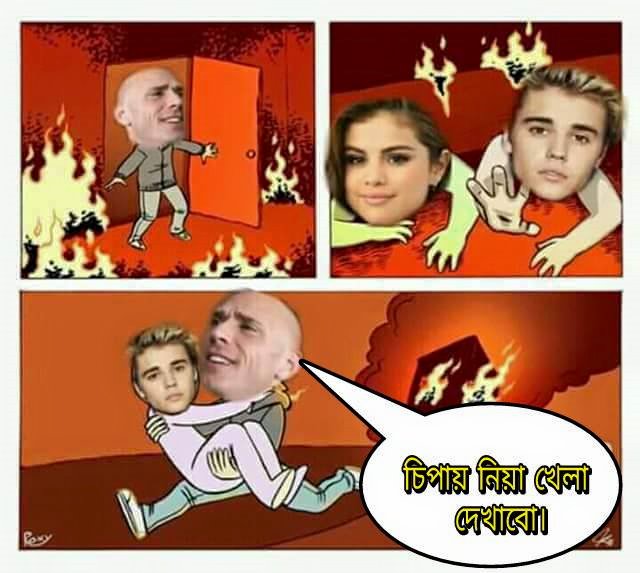
Caption: চিপায় নিয়া খেলা দেখাবো ।
Label: hate